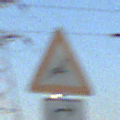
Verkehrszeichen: WildwechselLinks
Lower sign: RichtungsangabeDurchPfeile5
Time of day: SunriseSunset
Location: Outdoor (Nature)
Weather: Clear
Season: NotSpecified
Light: Natural